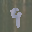
Label: 9